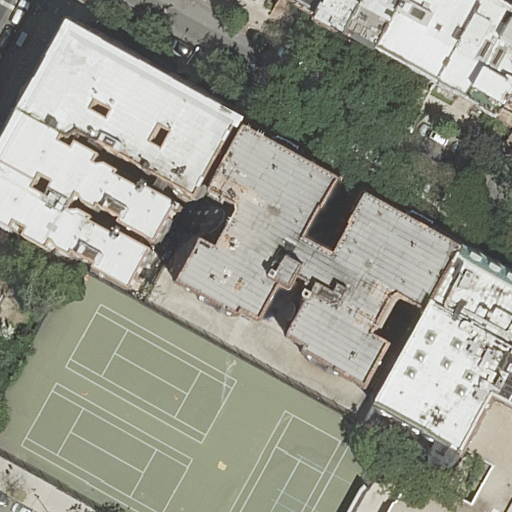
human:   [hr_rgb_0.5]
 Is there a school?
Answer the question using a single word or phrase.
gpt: yes

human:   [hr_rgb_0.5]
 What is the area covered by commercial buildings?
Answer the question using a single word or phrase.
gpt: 0m2

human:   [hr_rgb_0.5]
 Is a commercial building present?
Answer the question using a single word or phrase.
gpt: no

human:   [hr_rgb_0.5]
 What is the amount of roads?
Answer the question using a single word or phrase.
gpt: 1

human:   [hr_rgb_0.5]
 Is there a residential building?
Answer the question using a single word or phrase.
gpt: yes

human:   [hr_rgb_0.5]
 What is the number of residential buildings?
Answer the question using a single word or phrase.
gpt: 11

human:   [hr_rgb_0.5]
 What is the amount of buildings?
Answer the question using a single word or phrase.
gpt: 13

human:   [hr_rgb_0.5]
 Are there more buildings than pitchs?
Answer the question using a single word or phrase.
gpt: yes

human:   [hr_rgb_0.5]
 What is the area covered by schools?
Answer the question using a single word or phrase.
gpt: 822m2

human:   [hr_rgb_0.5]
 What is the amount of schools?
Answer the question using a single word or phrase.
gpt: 2

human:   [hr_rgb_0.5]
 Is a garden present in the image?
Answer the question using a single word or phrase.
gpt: yes

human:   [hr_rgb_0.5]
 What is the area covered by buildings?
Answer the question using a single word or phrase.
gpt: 3485m2

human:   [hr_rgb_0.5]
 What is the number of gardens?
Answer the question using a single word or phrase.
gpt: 1

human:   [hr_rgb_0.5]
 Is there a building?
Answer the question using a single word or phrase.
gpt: yes

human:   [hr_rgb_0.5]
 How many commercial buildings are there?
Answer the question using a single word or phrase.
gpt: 0

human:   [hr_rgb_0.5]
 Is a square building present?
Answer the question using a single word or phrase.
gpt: no

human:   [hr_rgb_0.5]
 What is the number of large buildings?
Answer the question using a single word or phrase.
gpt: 3

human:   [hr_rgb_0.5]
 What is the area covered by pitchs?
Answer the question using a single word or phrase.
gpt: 7m2

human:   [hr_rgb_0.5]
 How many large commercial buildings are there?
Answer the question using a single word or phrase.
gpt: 0

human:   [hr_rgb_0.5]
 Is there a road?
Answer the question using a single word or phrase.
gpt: yes

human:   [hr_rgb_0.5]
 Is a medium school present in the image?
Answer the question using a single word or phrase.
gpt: yes

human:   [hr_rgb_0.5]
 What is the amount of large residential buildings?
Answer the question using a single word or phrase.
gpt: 2

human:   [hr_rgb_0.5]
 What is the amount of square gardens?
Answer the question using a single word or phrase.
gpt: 0

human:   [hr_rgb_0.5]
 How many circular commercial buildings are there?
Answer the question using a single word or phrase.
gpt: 0

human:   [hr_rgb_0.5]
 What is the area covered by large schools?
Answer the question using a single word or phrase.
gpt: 597m2

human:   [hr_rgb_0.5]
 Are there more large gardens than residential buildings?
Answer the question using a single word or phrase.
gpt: no

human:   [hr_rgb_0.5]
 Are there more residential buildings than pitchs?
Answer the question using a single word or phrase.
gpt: yes

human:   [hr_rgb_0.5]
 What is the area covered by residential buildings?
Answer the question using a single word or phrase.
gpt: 2662m2

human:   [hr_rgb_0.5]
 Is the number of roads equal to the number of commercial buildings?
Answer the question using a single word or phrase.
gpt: no

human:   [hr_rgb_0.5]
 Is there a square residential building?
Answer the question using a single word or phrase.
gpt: no

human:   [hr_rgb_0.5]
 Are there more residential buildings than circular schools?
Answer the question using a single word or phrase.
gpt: yes

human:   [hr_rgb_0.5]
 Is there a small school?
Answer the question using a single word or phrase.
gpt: no

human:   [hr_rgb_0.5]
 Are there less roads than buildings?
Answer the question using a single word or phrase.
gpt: yes

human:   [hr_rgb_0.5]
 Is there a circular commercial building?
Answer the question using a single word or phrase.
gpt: no

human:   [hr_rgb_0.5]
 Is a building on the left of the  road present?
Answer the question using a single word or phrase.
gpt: yes

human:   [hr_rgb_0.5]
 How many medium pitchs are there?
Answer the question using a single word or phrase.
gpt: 0

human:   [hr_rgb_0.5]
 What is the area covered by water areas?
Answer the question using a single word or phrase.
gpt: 0m2

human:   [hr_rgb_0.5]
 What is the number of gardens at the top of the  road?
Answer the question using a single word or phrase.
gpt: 0

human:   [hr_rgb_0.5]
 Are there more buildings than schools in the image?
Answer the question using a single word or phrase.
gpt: yes

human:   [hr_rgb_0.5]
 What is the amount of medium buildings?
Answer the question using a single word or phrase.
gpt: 5

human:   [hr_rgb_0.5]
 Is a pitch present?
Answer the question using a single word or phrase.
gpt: yes

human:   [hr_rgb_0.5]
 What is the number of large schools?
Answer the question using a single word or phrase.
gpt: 1

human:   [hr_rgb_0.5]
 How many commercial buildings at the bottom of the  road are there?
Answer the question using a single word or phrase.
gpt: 0

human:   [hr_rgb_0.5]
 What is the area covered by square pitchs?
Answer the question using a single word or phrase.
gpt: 0m2

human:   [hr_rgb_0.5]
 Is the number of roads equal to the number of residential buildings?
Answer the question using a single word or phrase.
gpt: no

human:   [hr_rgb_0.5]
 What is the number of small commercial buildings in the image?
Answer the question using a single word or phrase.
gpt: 0

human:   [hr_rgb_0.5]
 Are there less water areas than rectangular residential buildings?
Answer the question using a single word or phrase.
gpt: yes

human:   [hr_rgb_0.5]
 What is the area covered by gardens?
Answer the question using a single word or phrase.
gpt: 726m2

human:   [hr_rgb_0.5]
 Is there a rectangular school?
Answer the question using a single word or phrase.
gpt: no

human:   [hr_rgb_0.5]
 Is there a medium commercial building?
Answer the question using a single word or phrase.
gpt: no

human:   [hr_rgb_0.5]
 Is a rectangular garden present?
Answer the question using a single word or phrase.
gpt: yes

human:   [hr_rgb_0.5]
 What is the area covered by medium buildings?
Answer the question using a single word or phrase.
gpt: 736m2

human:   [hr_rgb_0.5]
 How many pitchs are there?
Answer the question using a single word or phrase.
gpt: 1

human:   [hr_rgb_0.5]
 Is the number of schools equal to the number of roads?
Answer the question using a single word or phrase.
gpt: no

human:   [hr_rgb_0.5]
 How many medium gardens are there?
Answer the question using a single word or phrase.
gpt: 0

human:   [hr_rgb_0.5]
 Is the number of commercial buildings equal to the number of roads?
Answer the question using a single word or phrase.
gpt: no

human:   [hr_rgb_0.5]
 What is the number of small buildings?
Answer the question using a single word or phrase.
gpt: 5

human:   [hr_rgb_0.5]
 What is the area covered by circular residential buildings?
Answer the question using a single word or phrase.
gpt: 0m2

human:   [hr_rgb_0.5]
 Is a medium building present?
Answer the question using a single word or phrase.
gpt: yes

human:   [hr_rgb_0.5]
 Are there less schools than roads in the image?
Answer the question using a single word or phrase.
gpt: no

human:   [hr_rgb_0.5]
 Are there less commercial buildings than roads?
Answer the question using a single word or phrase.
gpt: yes

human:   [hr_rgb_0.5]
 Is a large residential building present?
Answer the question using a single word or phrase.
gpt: yes

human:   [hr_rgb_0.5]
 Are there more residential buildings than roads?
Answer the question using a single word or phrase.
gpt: yes

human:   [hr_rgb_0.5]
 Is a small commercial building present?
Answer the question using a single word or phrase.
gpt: no